Question: I am writing asp.net project in C#.
The page consists of gridview, it is filled from database initially. The buttons, textboxes and dropdownlists are inside gridview as in the picture picture.

I want to handle button(soobshchit') click event so that I know what row of gridview is clicked in order to get the selected value of dropdowlnist and value of textbox from that row to update the database.
Does someone know how to do this?
Thanks!
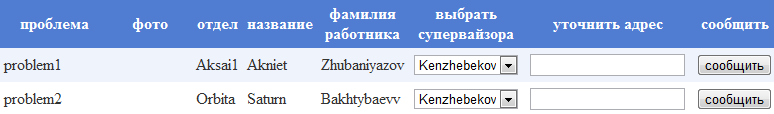
Answer: My first thought is that if you are using the '<asp:TemplateField>' tags inside your gridview page, then you should be able to register an event in your button code as such: '<asp:Button runat="server" OnClick="MyOnClickEvent" />'. If you are programmatically adding them, you should be able to use the onClientClick property of the button.
Try reading <URL>. It might point you in the right direction.